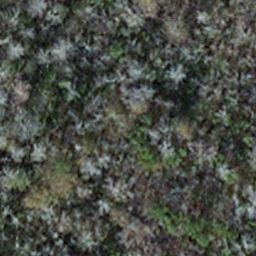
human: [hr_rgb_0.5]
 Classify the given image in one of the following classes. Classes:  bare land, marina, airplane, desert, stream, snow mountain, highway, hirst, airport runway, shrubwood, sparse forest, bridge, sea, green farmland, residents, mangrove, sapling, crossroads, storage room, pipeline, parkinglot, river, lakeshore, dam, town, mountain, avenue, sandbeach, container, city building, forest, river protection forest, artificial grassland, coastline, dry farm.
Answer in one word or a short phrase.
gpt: sapling